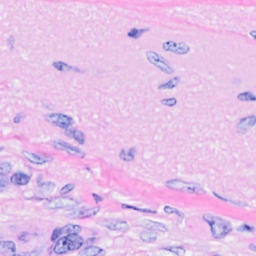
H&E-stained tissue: Breast